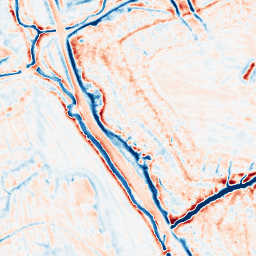
Category: edge_preserving
Decomposition family: bilateral
Decomposition parameters: d: 15
sigma_color: 100
sigma_space: 50
Upsampling method: bicubic
Upsampling parameters: scale: 4
Upsampling scale: 4